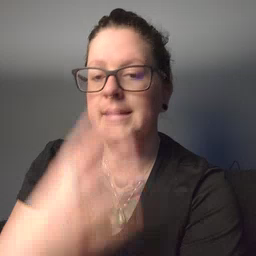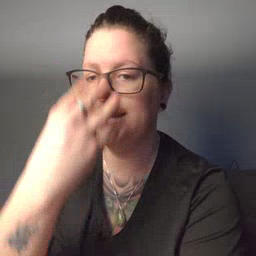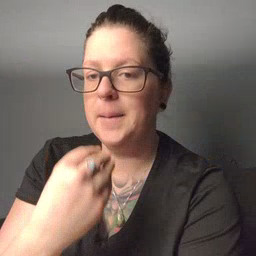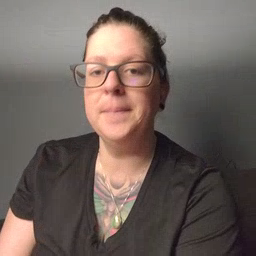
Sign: sleep